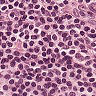
Metastatic tissue present: no